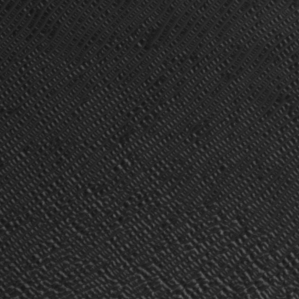
Label: frost